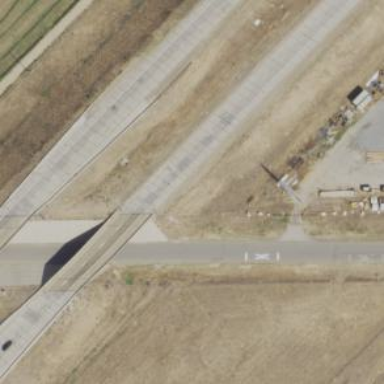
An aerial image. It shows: Motorway bridge with asphalt surface.